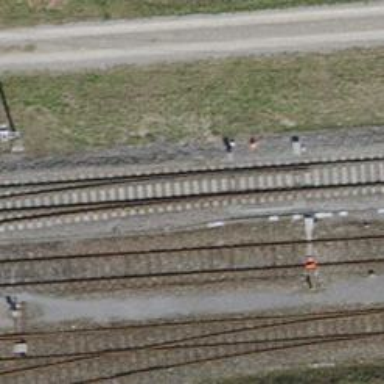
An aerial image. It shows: Single-track railway with electrified contact lines.